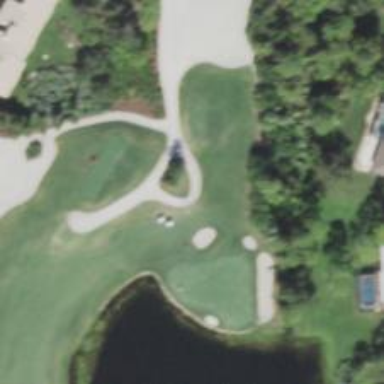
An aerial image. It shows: Pathway for golfing.